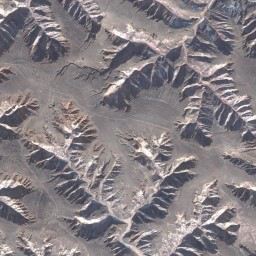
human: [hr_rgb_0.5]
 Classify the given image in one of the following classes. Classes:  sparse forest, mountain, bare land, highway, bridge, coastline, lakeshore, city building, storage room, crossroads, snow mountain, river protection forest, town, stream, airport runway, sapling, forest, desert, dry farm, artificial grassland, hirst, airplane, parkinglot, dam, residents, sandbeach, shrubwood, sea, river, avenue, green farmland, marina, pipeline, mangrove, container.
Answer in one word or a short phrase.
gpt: mountain